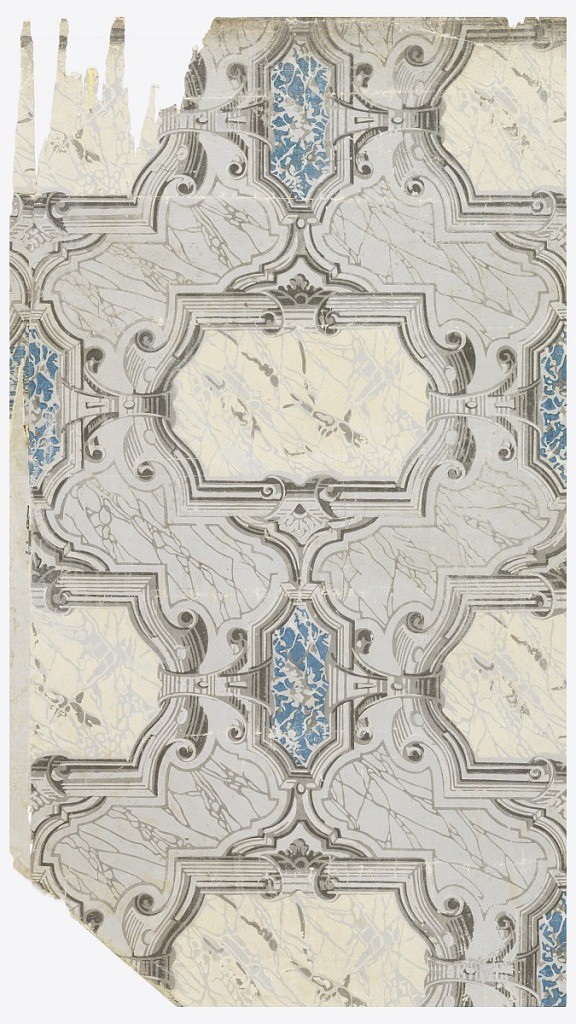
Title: Sidewall
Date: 1835–50
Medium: Block printed in distemper colors on continuous paper
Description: Pattern imitates elaborate marble-work, with scrolls and panels carved and inset. Printed in shades of gray, white and blue on light gray ground.